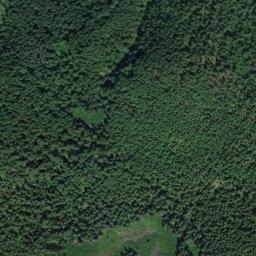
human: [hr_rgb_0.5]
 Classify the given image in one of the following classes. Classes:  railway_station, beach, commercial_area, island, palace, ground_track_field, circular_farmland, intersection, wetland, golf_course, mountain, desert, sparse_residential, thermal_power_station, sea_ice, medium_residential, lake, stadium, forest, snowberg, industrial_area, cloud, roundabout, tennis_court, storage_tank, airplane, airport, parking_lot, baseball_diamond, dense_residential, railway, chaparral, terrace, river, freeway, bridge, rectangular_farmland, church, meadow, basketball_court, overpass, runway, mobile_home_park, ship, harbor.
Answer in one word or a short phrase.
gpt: forest